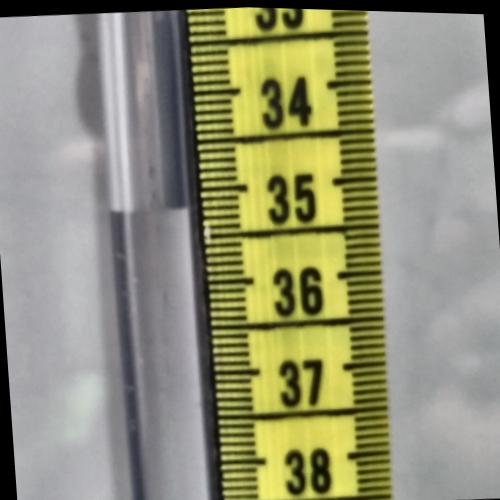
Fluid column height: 35.2 cm